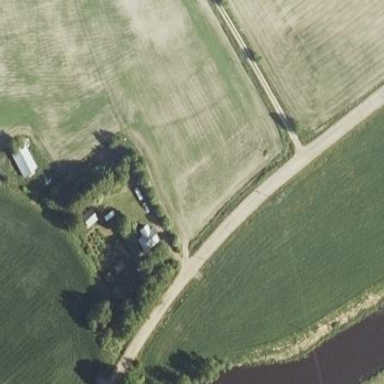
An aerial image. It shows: Farmyard area.